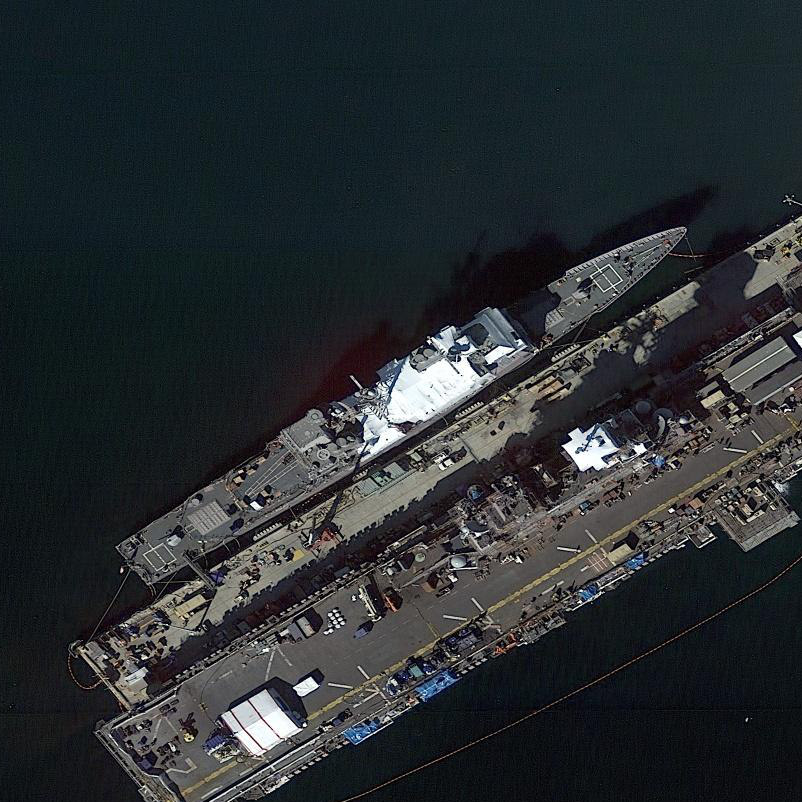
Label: cruiser